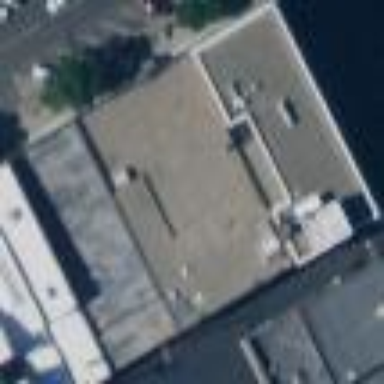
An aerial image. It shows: Bank building.